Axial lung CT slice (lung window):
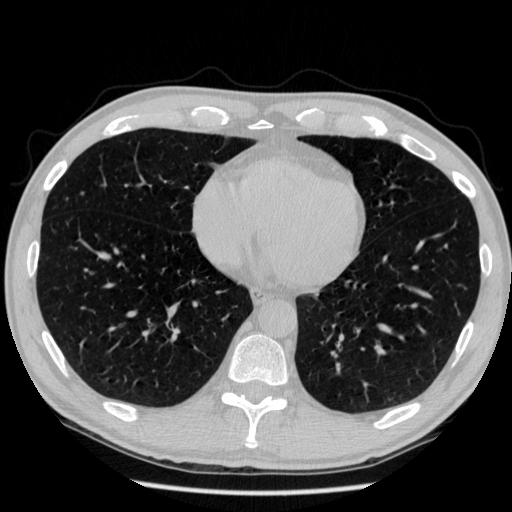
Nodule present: no